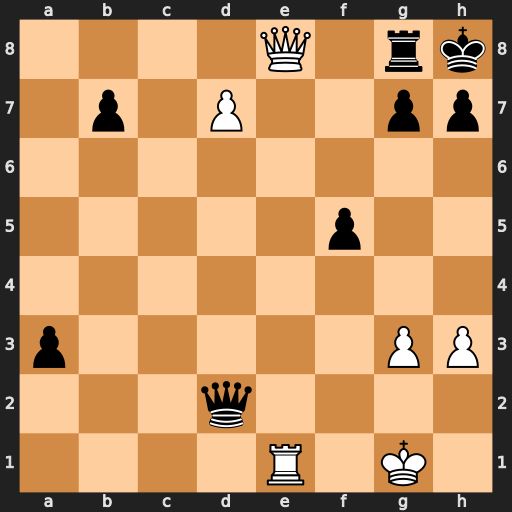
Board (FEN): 4Q1rk/1p1P2pp/8/5p2/8/p5PP/3q4/4R1K1
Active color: w
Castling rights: -
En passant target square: -
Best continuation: Qxg8+ Kxg8 Re8+ Kf7 d8=Q